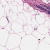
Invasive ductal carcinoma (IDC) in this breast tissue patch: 0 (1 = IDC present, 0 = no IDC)